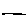
Label: line